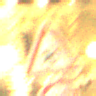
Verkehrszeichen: SchneeOderEisglaette
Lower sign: Geschwindigkeit110
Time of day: Night
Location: Outdoor (Urban)
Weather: Overcast
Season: NotSpecified
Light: Artificial